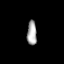
Tissue: prostate
Cell type: Myeloid cells
Senescence score: 0.7099
Nuclear area (px): 231
Mean DAPI intensity: 168.039